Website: home-depot
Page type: customer-info-address
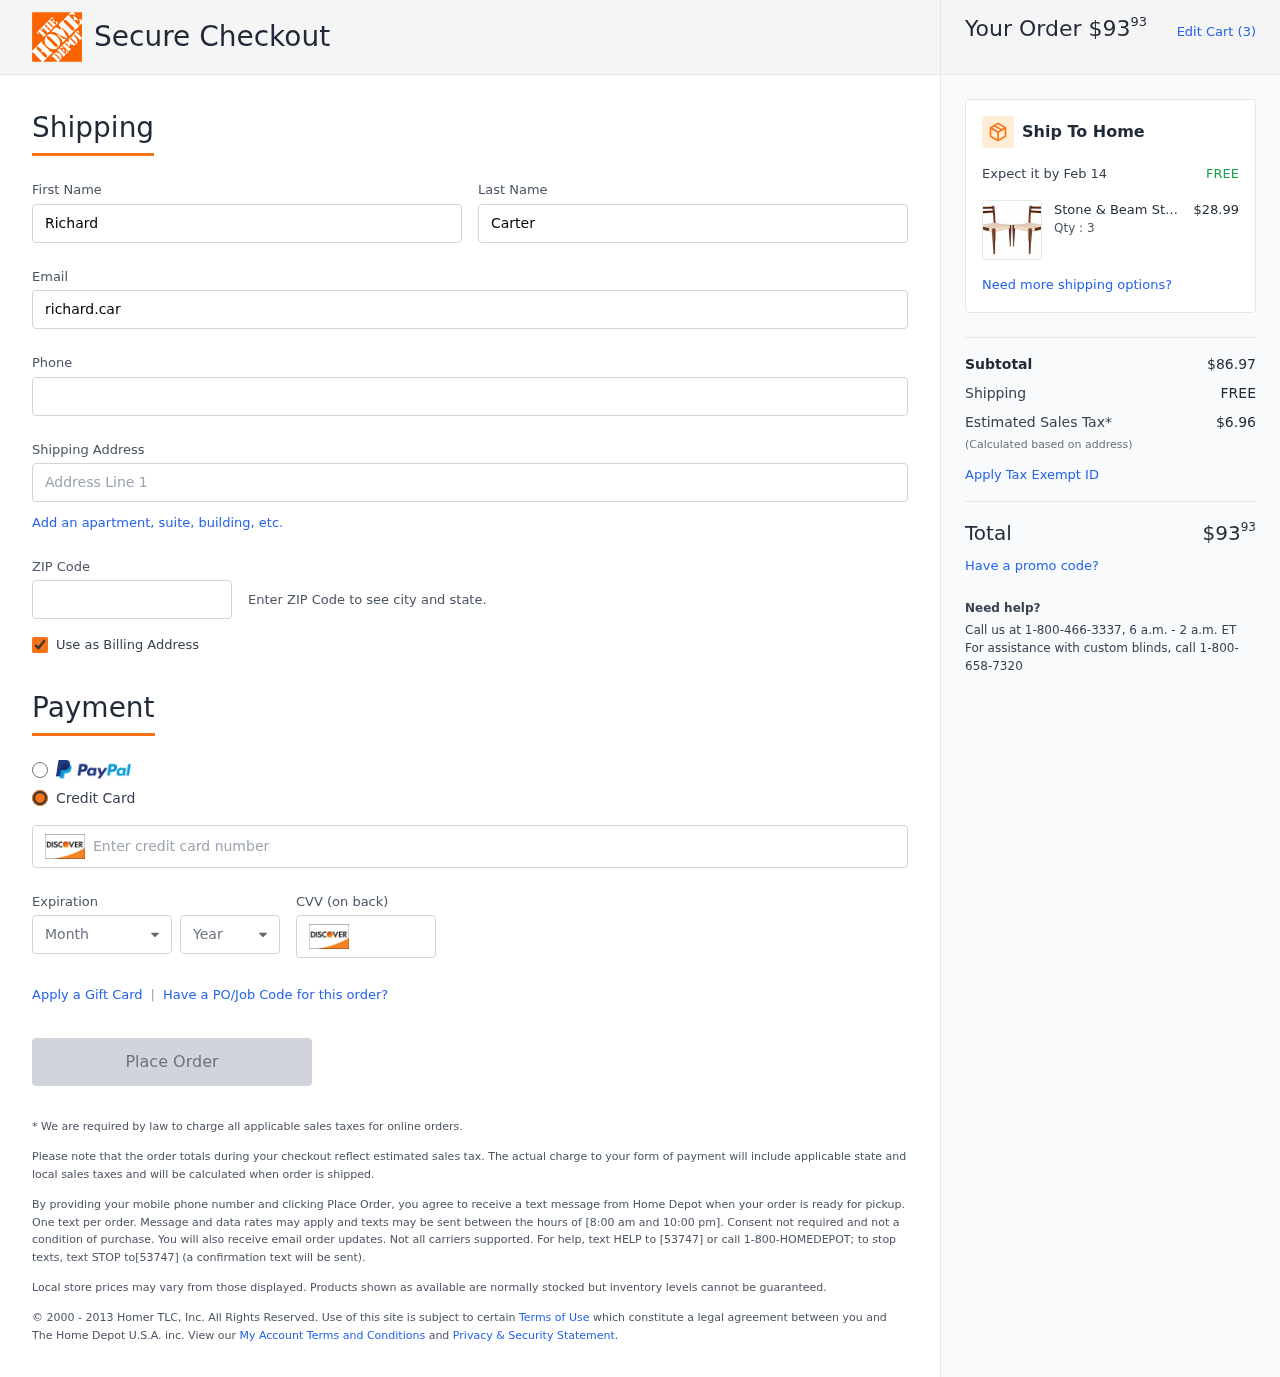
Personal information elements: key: PII_CARD_CVV
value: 448
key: PII_CARD_EXPIRY_MONTH
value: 03
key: PII_CARD_EXPIRY_YEAR
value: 30
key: PII_CARD_NUMBER
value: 6511 0721 0446 6303
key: PII_EMAIL
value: richard.carter@yahoo.com
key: PII_FIRSTNAME
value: Richard
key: PII_LASTNAME
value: Carter
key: PII_PHONE
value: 8016540778
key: PII_POSTCODE
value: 22183
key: PII_STREET
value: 4826 Amy Mountain
Product elements: key: PRODUCT1_BRAND
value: Stone & Beam
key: PRODUCT1_NAME
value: Stone & Beam Jane Wood-Framed Classic Woven Dining Chair, 34" H, Set of 2, Brown
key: PRODUCT1_PRICE
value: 28.99
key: PRODUCT1_QUANTITY
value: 3
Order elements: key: ORDER_TOTAL
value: $9393
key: ORDER_NUM_ITEMS
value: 3
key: ORDER_DELIVERY_DATE
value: Feb 14
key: ORDER_SUBTOTAL
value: $86.97
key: ORDER_SHIPPING_COST
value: FREE
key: ORDER_TAX
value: $6.96